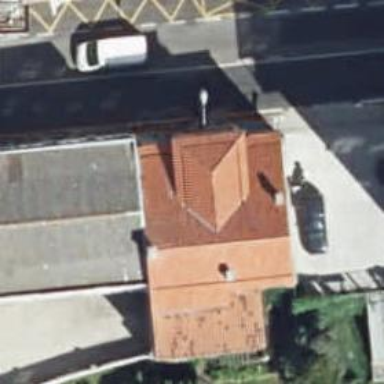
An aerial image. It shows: Pharmacy.